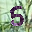
Label: 5